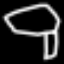
Label: mushroom